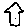
Label: house